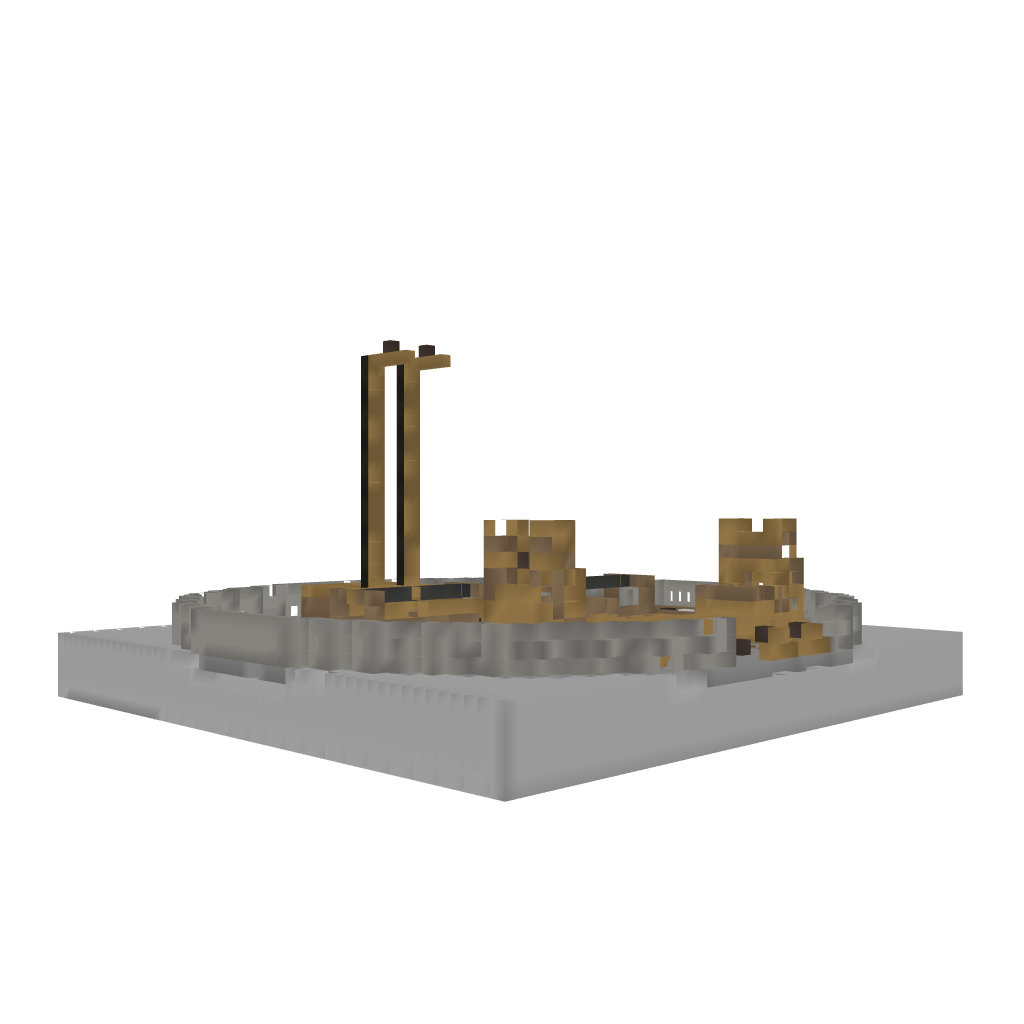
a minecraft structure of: SmartMoving(MOD) Crash Course